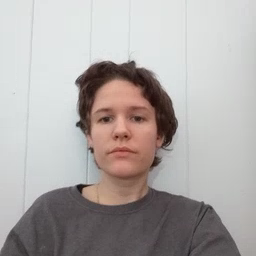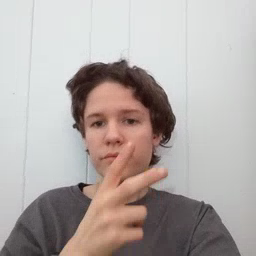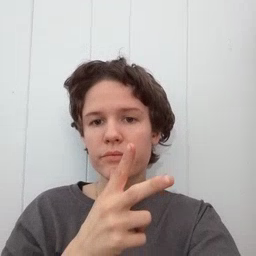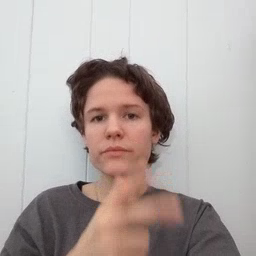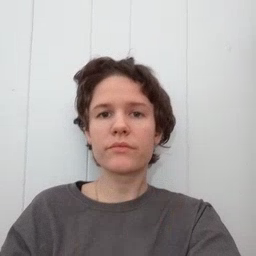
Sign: hen